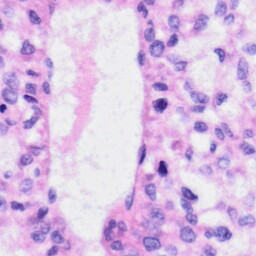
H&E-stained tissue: Liver